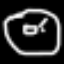
Label: donut